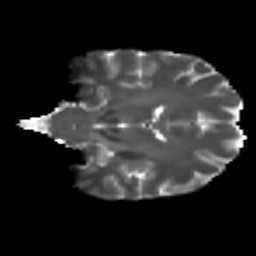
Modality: T2w
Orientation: coronal
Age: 33
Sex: female
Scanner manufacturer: ge
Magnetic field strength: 3 T
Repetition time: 7.8 s
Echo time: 0.0642 s